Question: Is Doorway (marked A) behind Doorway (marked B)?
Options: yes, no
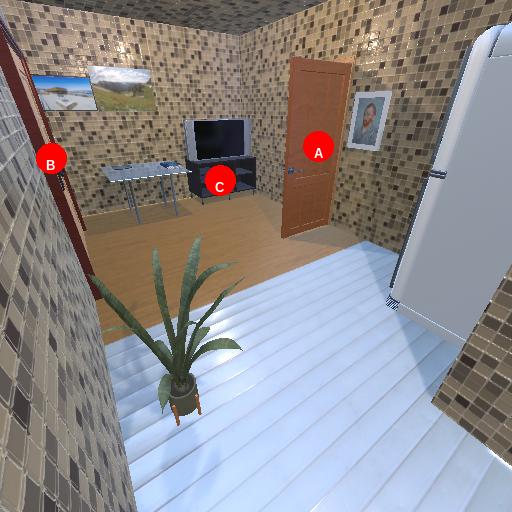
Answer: yes